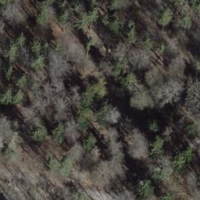
EUNIS habitat code: 44
Species observed at this site:
Poecile palustris
Cyanistes caeruleus
Parus major
Troglodytes troglodytes
Erithacus rubecula
Dendrocopos major
Dryocopus martius
Aegithalos caudatus
Turdus merula